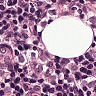
Metastatic tissue present: yes